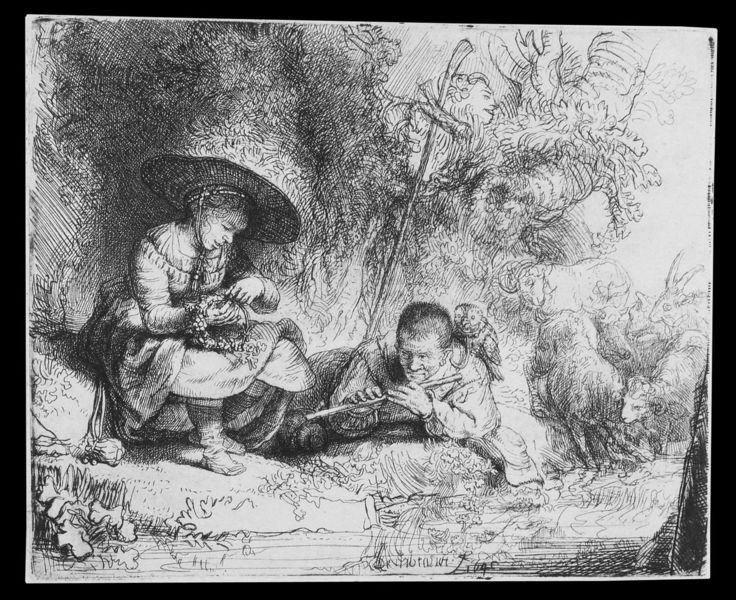
Titel: Der Flötenspieler
Künstler: Harmensz van Rijn Rembrandt
Institution: Rotterdam, Museum Boymans-van-Beuningen
Schlagwörter: baum, mann, vogel, wasser, bäume, fluss, menschen, see, ufer, frau, grau, hut, kleid, schwarz, zeichnung, schirm, tiere, band, rembrandt, gräser, gebüsch, paar, musik, musiker, affe, stab, grafik, herde, junge, frühling, spiel, tusche, lamm, kohle, traum, beeren, druck, radierung, stich, lithografie, bleistift, stiefel, kranz, maedchen, flöte, querflöte, blumenkranz, mönch, dürer, eule, schafe, hirte, durck, handzeichnung, stick, kuperstich, widder, fra, kauz, hut mann, paae, relgion, hi,himmel, hut^